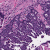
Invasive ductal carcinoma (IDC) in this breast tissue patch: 0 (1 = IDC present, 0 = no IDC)